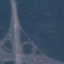
Land use / land cover class: Highway